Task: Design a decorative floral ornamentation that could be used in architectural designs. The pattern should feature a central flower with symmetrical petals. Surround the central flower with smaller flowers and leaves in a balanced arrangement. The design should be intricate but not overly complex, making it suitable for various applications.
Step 1498:
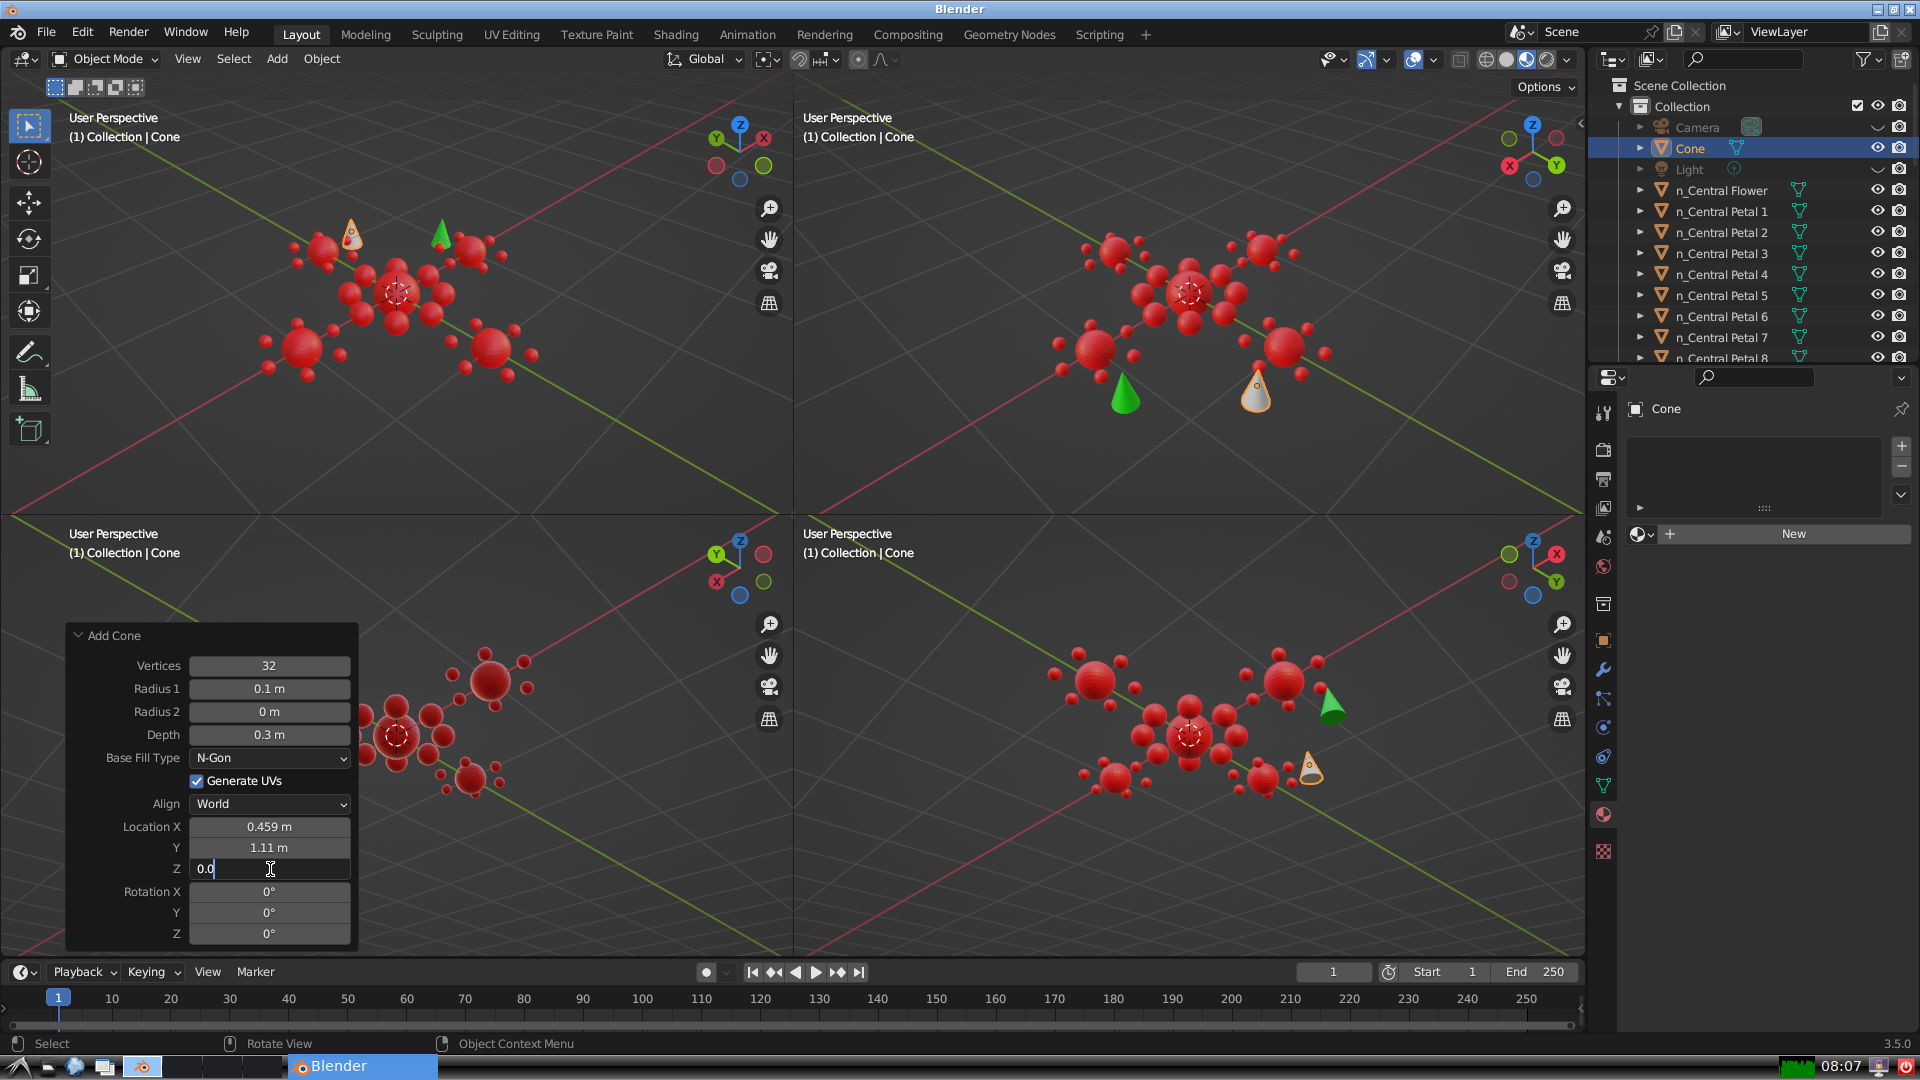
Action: {"key_press": ['Return']}